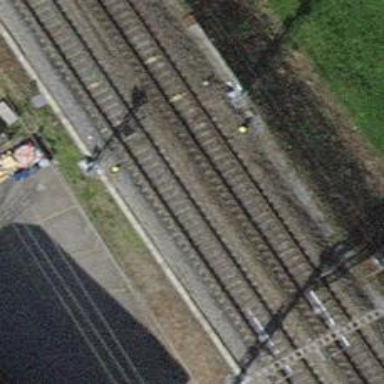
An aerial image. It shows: Railway signal.